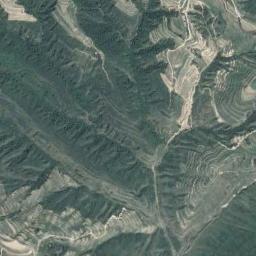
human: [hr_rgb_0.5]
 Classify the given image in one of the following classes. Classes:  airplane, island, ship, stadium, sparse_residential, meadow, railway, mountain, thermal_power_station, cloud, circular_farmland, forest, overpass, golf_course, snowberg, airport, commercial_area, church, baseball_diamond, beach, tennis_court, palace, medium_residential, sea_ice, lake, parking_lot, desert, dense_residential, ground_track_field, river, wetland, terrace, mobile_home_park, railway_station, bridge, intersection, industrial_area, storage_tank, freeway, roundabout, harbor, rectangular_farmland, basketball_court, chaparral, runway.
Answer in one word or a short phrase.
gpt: mountain